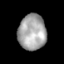
Tissue: skin
Cell type: Epithelial cells
Senescence score: 0.27
Nuclear area (px): 972
Mean DAPI intensity: 165.387